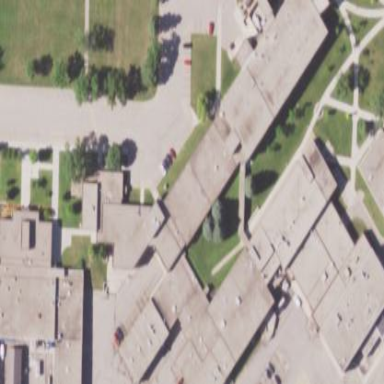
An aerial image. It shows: College building.